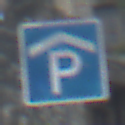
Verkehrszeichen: Parkhaus
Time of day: MorningAfternoon
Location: Outdoor (Suburban)
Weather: PartlyCloudy
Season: NotSpecified
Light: Natural